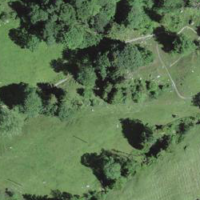
EUNIS habitat code: 43
Species observed at this site:
Periparus ater